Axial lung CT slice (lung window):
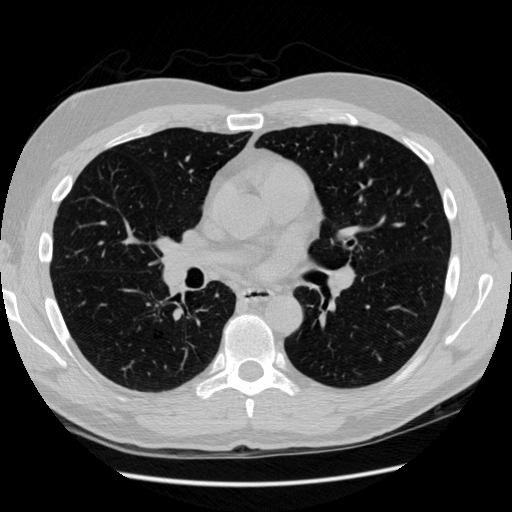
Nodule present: no